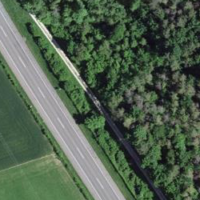
EUNIS habitat code: 41
Species observed at this site:
Lathyrus vernus